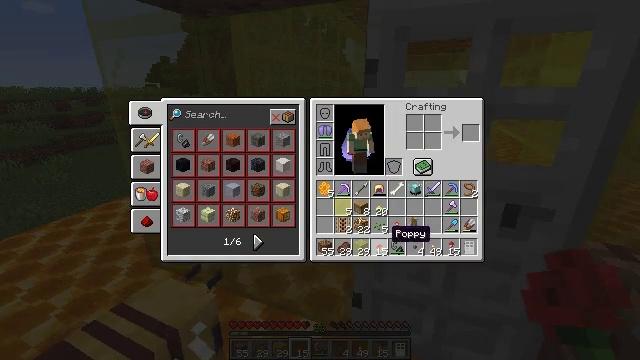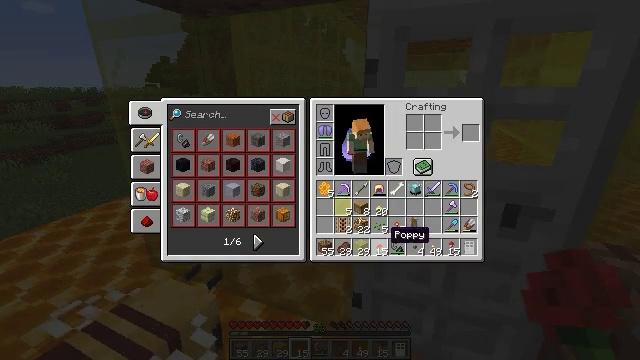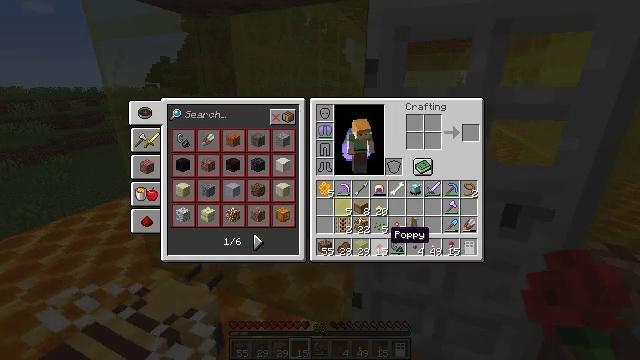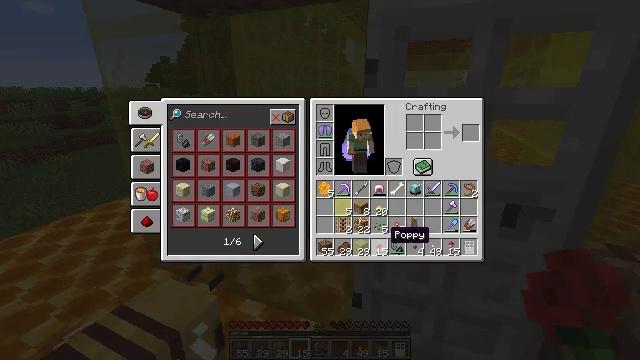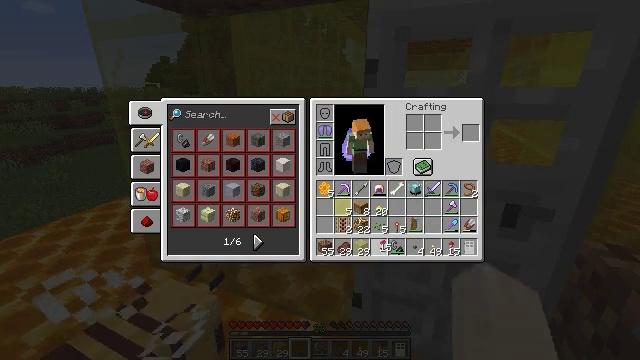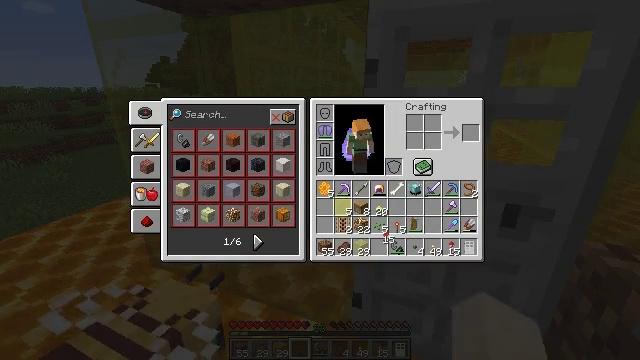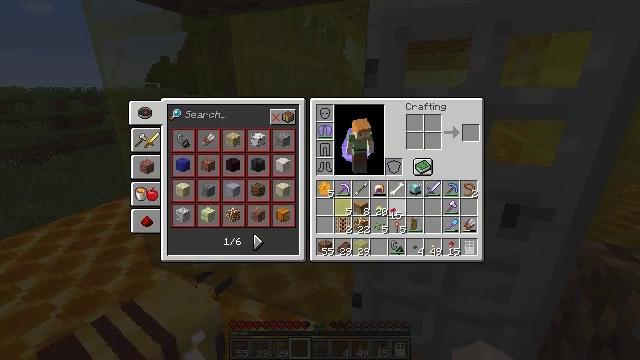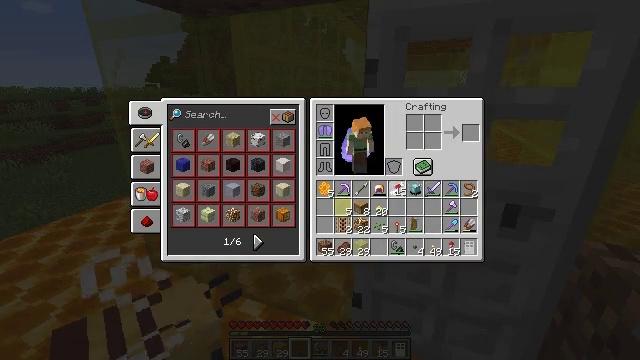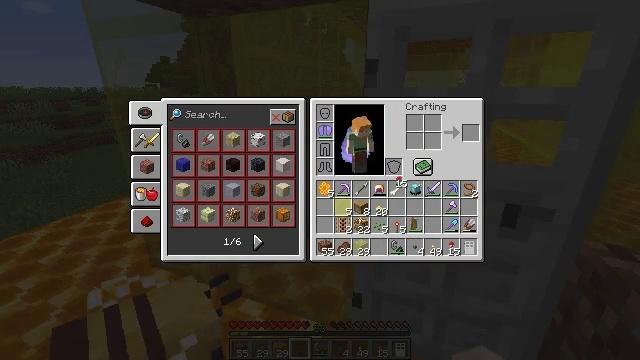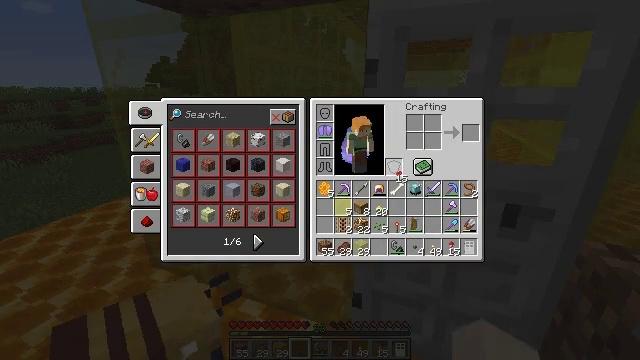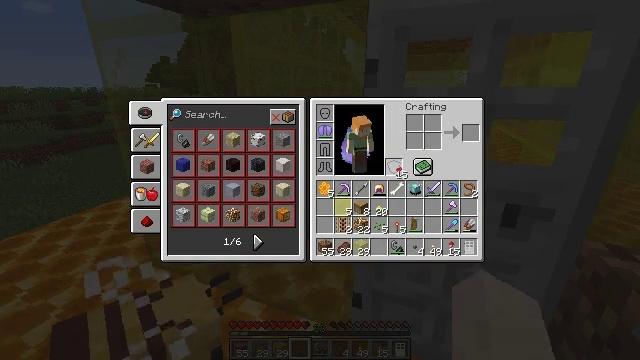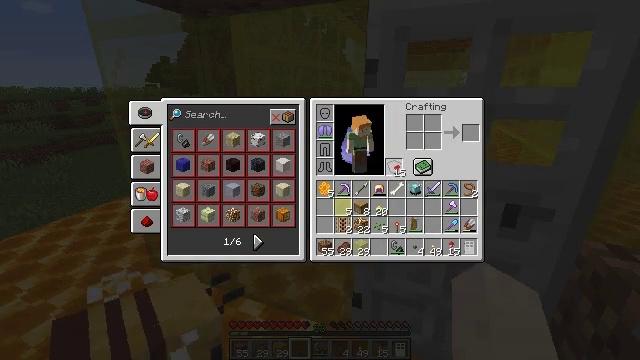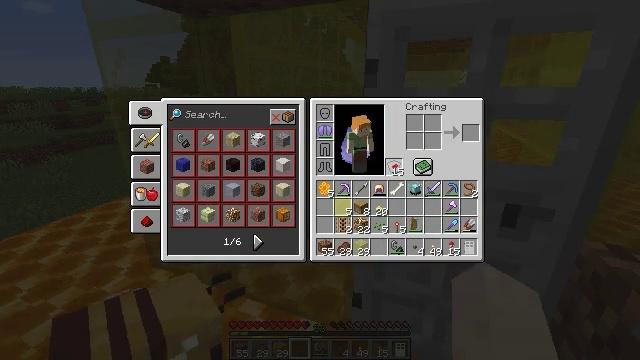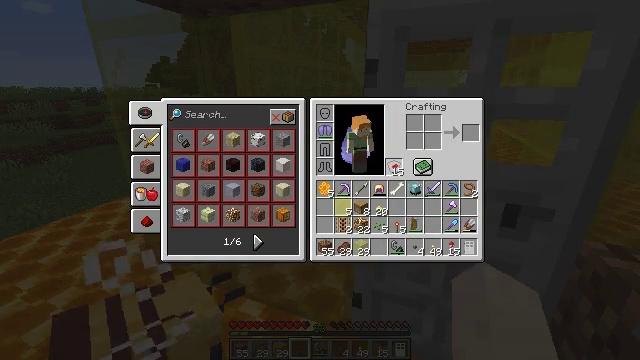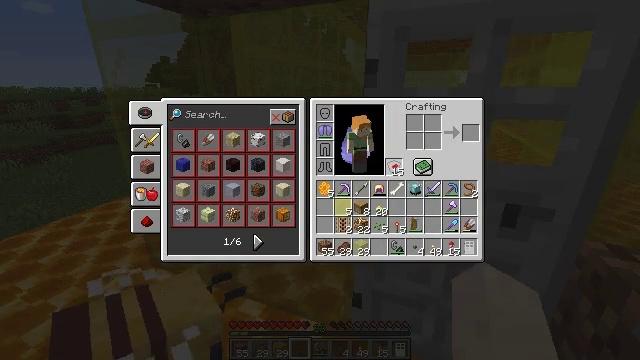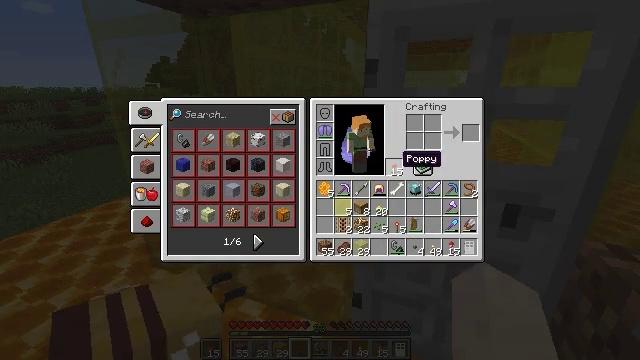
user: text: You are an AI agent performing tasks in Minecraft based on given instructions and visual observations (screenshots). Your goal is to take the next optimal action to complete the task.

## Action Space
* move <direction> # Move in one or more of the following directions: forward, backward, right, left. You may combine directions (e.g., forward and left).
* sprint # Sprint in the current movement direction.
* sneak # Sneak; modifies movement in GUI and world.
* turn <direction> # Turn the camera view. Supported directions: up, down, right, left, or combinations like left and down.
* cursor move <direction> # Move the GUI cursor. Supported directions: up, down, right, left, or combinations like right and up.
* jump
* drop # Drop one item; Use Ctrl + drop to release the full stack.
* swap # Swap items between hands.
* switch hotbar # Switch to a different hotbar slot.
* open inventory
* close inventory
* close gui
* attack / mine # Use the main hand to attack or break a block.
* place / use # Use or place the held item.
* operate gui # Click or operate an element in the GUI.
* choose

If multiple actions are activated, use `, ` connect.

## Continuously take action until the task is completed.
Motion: motion action
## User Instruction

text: Smash the yellow stained glass to add it to your inventory.
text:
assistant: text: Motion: sneak
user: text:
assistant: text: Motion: no_op
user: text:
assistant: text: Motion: no_op
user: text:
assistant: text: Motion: operate gui
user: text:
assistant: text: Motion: cursor move up, operate gui
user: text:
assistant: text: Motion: cursor move up
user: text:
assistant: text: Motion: cursor move up
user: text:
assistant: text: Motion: cursor move up
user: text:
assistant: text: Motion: no_op
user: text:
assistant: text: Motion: no_op
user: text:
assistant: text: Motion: no_op
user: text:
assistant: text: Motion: no_op
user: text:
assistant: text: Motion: operate gui
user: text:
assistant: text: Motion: operate gui
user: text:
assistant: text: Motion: no_op
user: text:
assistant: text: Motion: no_op
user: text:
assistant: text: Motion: no_op
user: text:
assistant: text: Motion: no_op
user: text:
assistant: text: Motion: no_op
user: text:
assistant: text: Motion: no_op
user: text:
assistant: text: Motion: close inventory
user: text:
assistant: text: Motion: close inventory
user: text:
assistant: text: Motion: close inventory
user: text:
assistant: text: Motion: no_op
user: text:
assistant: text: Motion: no_op
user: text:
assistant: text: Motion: no_op
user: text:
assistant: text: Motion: no_op
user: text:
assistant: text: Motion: no_op
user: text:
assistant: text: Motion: no_op
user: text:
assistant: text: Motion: no_op